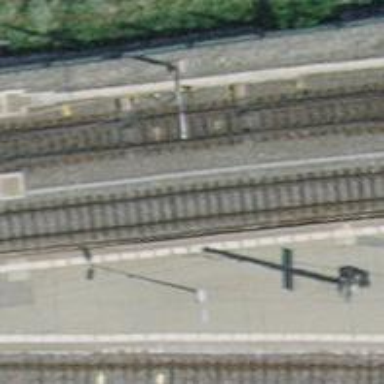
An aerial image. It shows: Single-track railway with electrified contact lines.